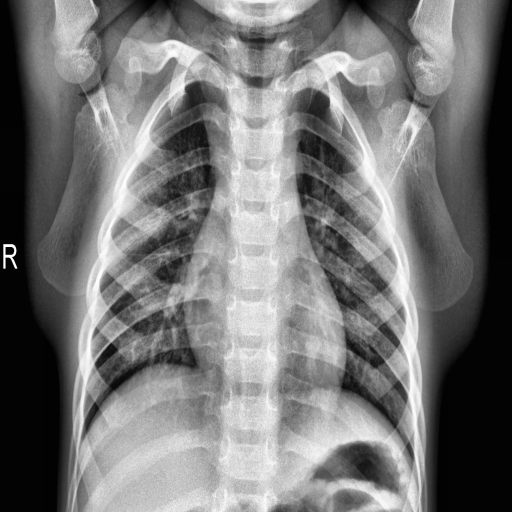
Finding: NORMAL